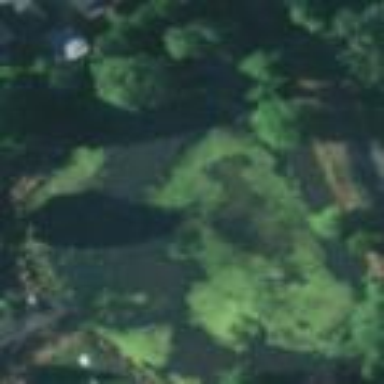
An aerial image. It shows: Pond with natural water.